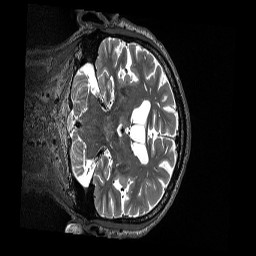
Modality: T2w
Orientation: coronal
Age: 74
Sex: male
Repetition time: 3.2 s
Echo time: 0.563 s